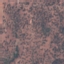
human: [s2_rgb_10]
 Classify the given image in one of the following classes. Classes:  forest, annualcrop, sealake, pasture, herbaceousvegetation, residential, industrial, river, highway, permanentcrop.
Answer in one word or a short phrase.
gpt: HerbaceousVegetation